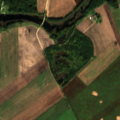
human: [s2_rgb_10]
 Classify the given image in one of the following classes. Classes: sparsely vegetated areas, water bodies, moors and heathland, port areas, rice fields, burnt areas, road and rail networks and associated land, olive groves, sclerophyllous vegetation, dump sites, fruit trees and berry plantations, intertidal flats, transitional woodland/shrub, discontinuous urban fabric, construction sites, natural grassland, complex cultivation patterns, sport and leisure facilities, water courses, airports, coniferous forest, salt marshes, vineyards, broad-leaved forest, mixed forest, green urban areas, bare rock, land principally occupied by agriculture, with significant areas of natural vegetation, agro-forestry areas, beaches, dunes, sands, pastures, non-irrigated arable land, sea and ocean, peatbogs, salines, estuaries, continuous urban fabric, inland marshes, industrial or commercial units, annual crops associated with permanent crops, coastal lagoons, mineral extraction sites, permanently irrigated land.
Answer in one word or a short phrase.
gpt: non-irrigated arable land, broad-leaved forest, water bodies